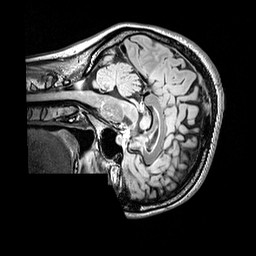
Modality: FLAIR
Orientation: sagittal
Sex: female
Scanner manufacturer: siemens
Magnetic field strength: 3 T
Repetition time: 5 s
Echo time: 0.395 s